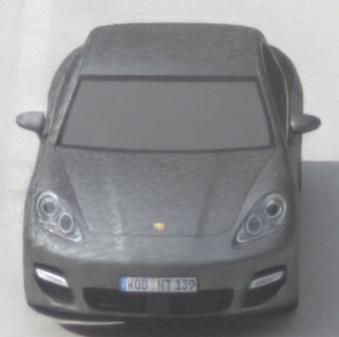
Make: Porsche
Model: Panamera
Detailed model: Panamera (970)
Model produced from: 2010/05
Model produced until: 2013/04
Doors: 5
Color: gray
Road condition: dry road
Daytime: morning or afternoon
Contrast: low contrast